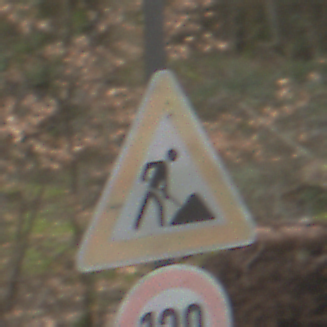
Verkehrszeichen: Arbeitsstelle
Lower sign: Geschwindigkeit130
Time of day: Midday
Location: Outdoor (Nature)
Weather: Overcast
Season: NotSpecified
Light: Natural